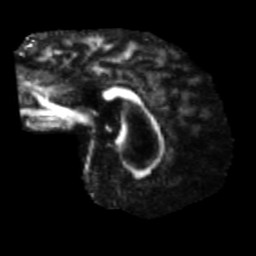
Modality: FA
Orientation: sagittal
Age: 56
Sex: male
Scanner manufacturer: siemens
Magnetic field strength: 3 T
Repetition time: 5.47 s
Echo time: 0.0854 s